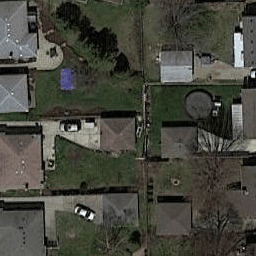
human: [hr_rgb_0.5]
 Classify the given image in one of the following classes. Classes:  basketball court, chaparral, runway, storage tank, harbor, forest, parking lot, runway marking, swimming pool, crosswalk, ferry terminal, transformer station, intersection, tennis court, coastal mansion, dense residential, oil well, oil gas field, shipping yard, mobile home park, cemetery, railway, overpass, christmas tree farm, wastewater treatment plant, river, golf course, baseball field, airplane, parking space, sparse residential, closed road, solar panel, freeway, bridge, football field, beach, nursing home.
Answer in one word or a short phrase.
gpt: dense residential